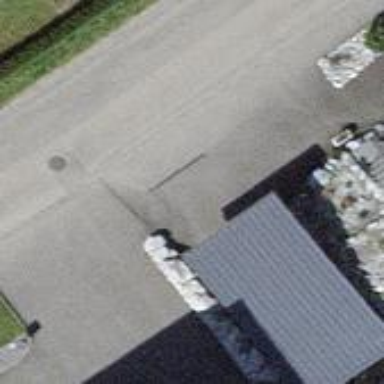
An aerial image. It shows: Garage building.